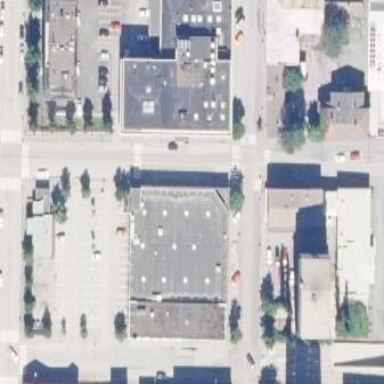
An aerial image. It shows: Commercial building.